Question: I have created random lines and I want to chose some of them in order to plot them in red, while the rest will be plotted in blue.
My code so far is
'''
%Initial line values
tracks=input('Give me the number of muon tracks: ');
width=20;
height=5;
Ystart=15.*ones(tracks,1);
Xstart=-80+160.*rand(tracks,1);
Xend=-80+160.*rand(tracks,1);
X=[Xstart';Xend'];
Y=[Ystart';zeros(1,tracks)];
b=(Ystart.*Xend)./(Xend-Xstart);
for i=1:tracks
if ((Xend(i,1)<width/2 && Xend(i,1)>-width/2)||(b(i,1)<height && b(i,1)>0))
plot(X(:, i),Y(:, i),'r');%the chosen ones!
hold all
else
plot(X(i),Y(i),'b');%the rest of them
hold all
end
end
'''
The output is

One idea would be to create new vectors and try to plot them. My try on that is the following
'''
%Initial line values
tracks=input('Give me the number of muon tracks: ');
width=20;
height=5;
Ystart=15.*ones(tracks,1);
Xstart=-80+160.*rand(tracks,1);
Xend=-80+160.*rand(tracks,1);
X=[Xstart';Xend'];
Y=[Ystart';zeros(1,tracks)];
b=(Ystart.*Xend)./(Xend-Xstart);
countHot=0;
countCold=0;
for i=1:tracks
if ((Xend(i,1)<width/2 && Xend(i,1)>-width/2)||(b(i,1)<height && b(i,1)>0))
countHot=countHot+1;
else
countCold=countCold+1;
end
end
Xhot=zeros(countHot,1);
Yhot=zeros(countHot,1);
Xcold=zeros(countCold,1);
Ycold=zeros(countCold,1);
for i=1:tracks
if ((Xend(i,1)<width/2 && Xend(i,1)>-width/2)||(b(i,1)<height && b(i,1)>0))
Xhotend(i)=Xend(i);
Xhotstart(i)=Xstart(i);
Yhotend(i)=Yend(i);
Yhotstart(i)=Ystart(i);
else
Xcoldend (i)=Xend(i);
Xcoldstart(i)=Xstart(i);
end
end
'''
The thing is that it doesn't seem to be working. Any ideas or advice would be more than welcome!
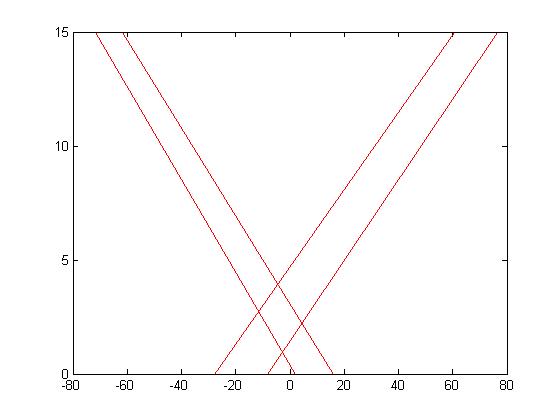
Answer: Your first code is almost correct, you just need to plot the columns from 'X' and 'Y' rather than just simply single points:
'''
%Initial line values
tracks=input('Give me the number of muon tracks: ');
width=20;
height=5;
Ystart=15.*ones(tracks,1);
Xstart=-80+160.*rand(tracks,1);
Xend=-80+160.*rand(tracks,1);
X=[Xstart';Xend'];
Y=[Ystart';zeros(1,tracks)];
b=(Ystart.*Xend)./(Xend-Xstart);
for i=1:tracks
if ((Xend(i,1)<width/2 && Xend(i,1)>-width/2)||(b(i,1)<height && b(i,1)>0))
plot(X(:, i),Y(:, i),'r');%the chosen ones!
hold all
else
plot(X(:,i),Y(:,i),'b');%the rest of them
hold all
end
end
'''
'X(i)' will plot a single element from 'X', see <URL> with the colon operator ':' meaning all the rows in this case.